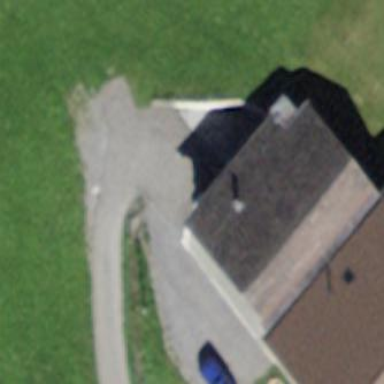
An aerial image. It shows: Barn.